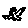
Label: bird